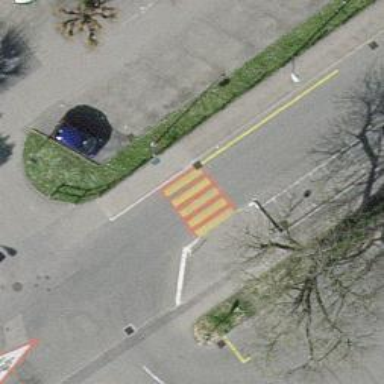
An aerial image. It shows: Marked zebra crossing on the road.